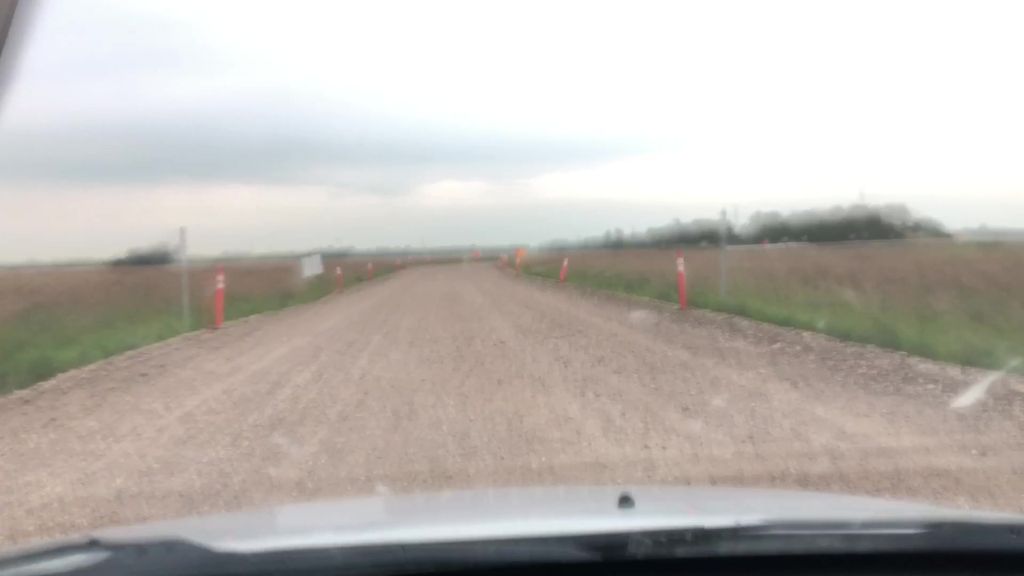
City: edmonton